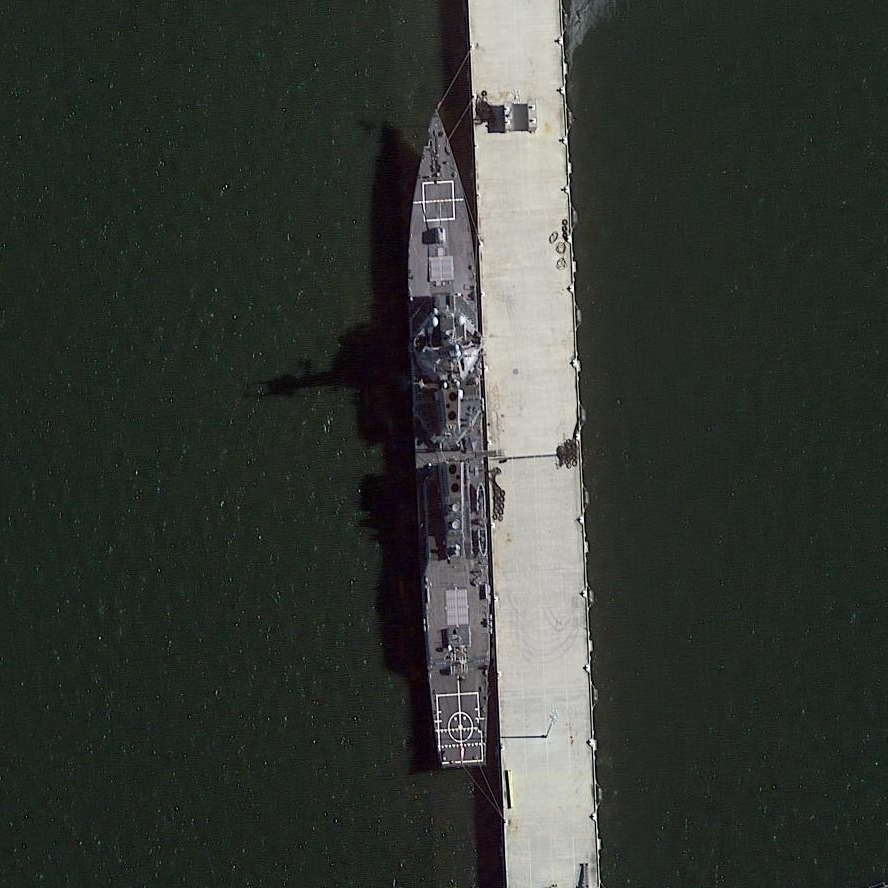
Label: destroyer